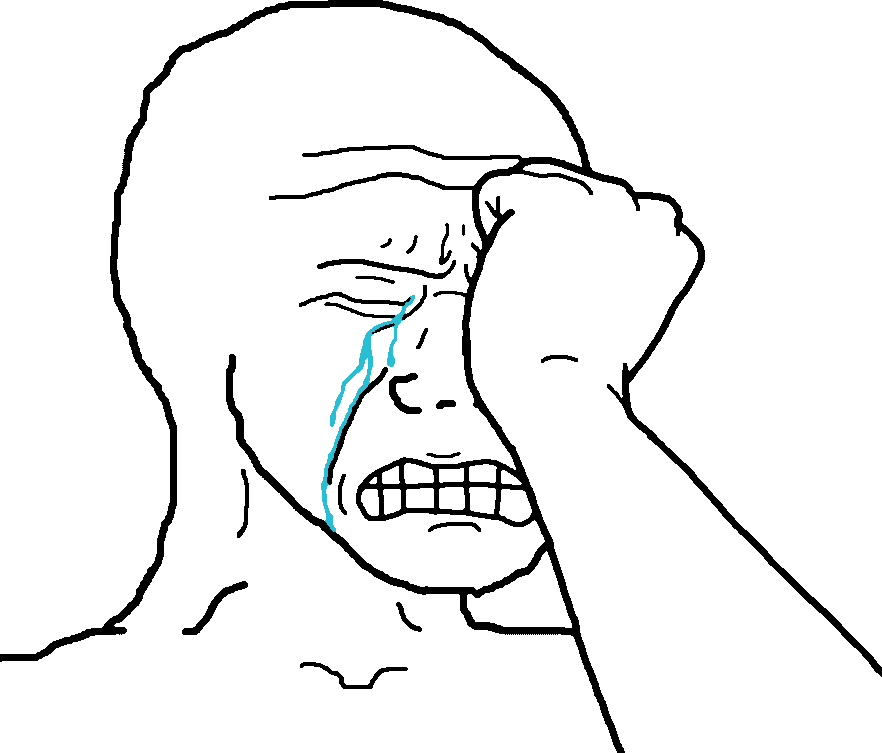
Label: 5_Crying_Wojak